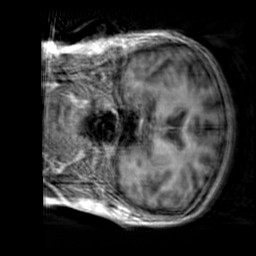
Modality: T1w
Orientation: coronal
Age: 59
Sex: female
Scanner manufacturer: siemens
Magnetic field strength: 3 T
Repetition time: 2.3 s
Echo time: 0.00303 s